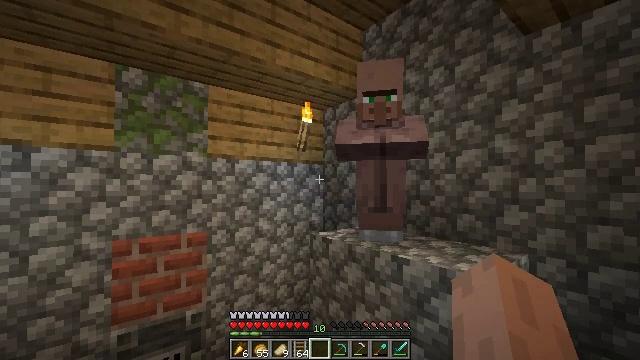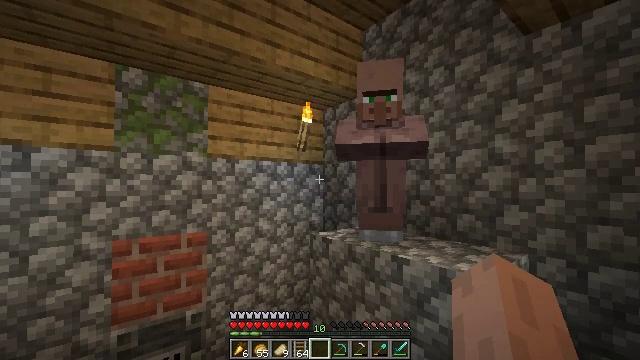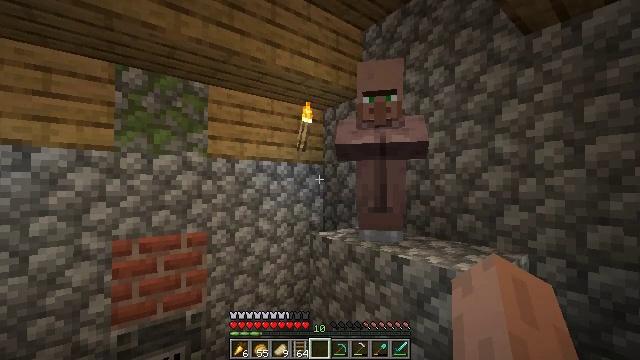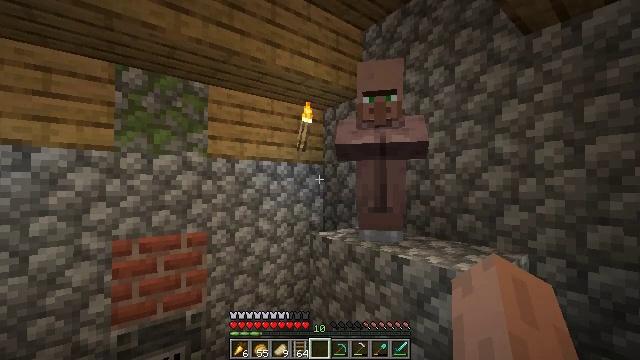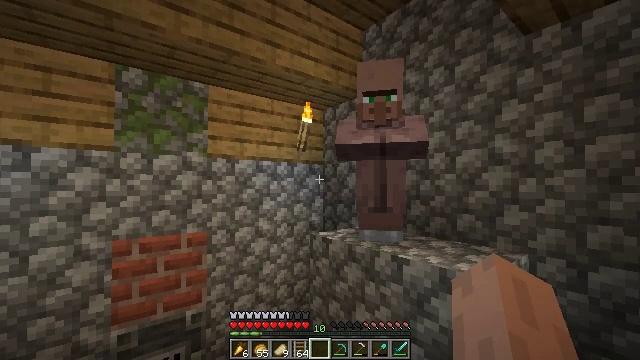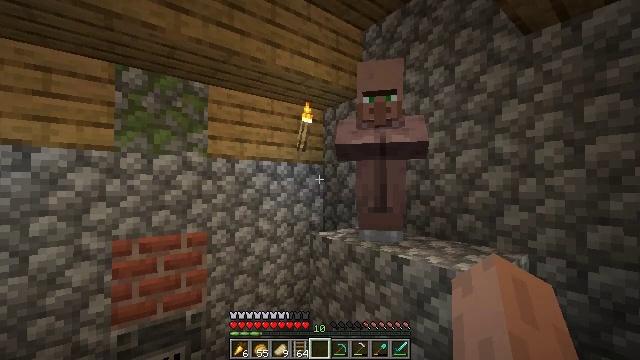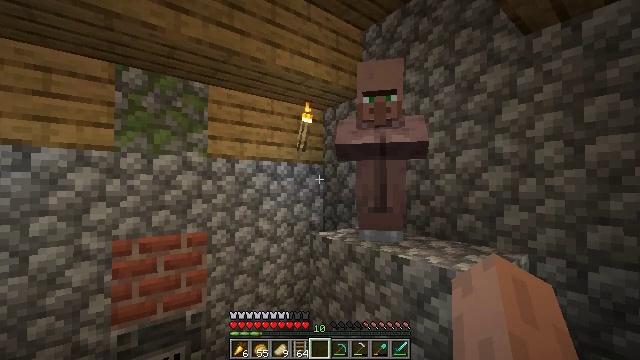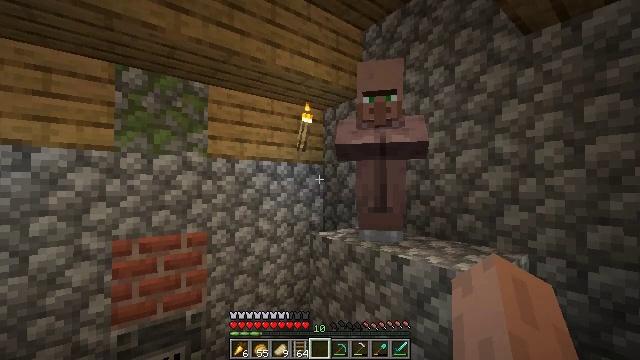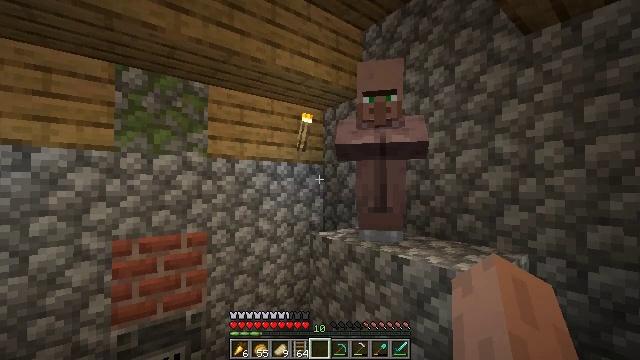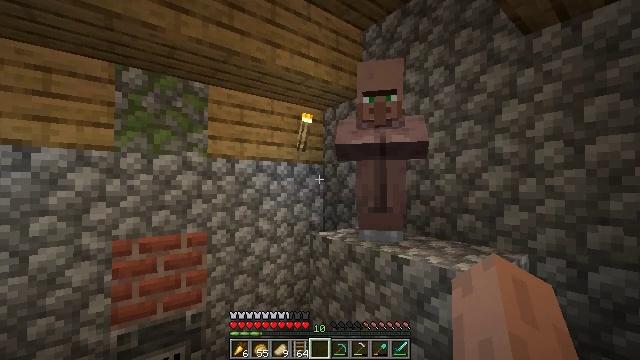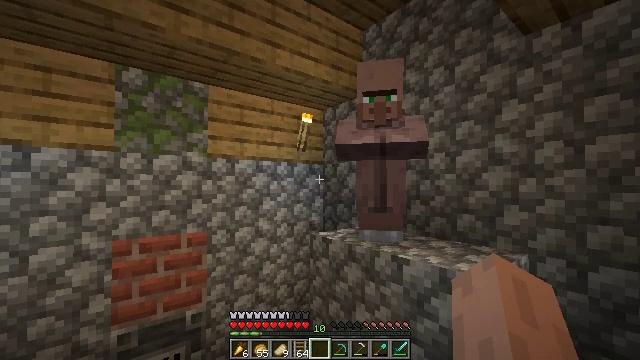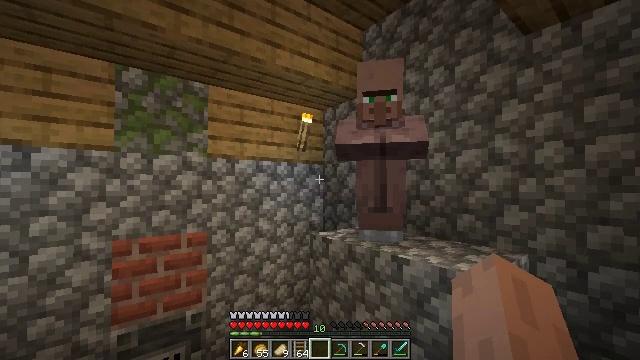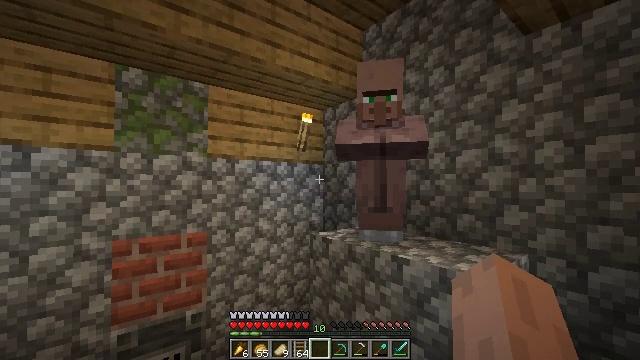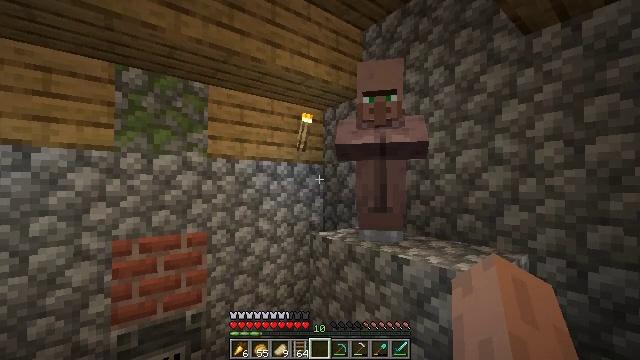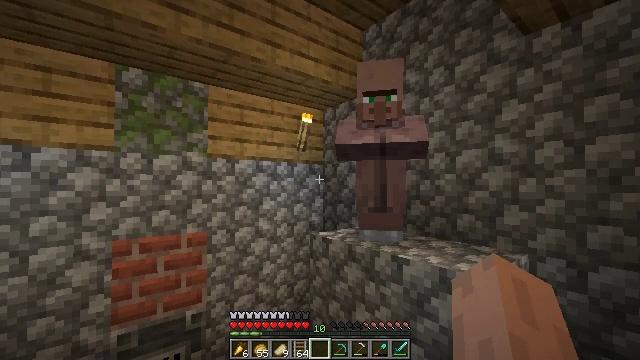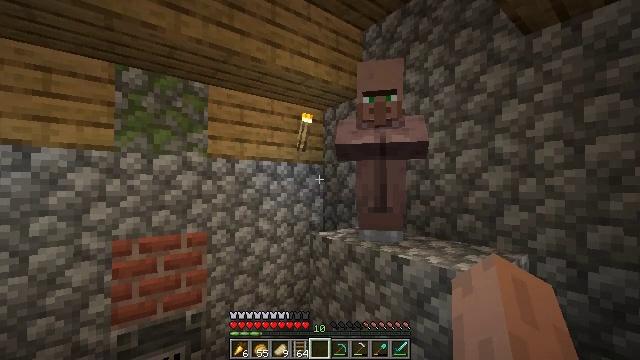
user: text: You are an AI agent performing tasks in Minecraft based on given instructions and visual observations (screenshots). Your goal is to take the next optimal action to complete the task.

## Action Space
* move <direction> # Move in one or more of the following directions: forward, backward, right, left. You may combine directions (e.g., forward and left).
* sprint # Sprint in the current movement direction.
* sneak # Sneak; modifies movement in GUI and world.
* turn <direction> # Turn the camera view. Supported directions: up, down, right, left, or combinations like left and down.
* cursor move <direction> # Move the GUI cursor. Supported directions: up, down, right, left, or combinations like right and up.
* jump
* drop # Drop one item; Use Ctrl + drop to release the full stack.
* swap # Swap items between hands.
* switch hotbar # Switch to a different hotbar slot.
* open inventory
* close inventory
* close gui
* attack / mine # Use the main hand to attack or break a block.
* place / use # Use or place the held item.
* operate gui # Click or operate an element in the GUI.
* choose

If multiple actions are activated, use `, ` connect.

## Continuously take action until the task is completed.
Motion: motion action
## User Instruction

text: Left click on the blast furnace to break it.
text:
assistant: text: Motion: no_op
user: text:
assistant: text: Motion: no_op
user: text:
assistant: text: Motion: no_op
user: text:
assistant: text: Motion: no_op
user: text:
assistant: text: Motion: no_op
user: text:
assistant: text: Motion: no_op
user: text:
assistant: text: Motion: no_op
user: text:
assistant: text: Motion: no_op
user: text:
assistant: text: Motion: no_op
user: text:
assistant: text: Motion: no_op
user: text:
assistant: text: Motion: no_op
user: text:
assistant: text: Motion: no_op
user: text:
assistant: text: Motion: no_op
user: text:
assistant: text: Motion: no_op
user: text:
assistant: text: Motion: no_op
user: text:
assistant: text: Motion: no_op
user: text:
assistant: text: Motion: no_op
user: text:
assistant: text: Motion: no_op
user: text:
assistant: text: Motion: no_op
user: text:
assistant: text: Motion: no_op
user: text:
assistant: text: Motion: no_op
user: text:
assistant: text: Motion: no_op
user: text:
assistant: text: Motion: no_op
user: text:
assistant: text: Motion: no_op
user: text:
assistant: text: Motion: no_op
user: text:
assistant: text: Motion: no_op
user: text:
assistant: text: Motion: no_op
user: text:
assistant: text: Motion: no_op
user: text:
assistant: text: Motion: no_op
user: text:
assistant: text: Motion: no_op